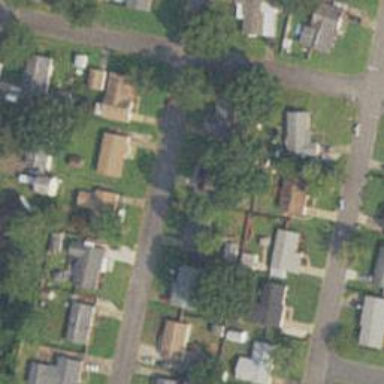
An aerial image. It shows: Neighborhood.